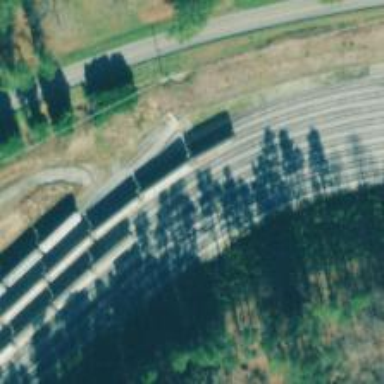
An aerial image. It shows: Railway spur service line primarily used for agricultural freight transportation.